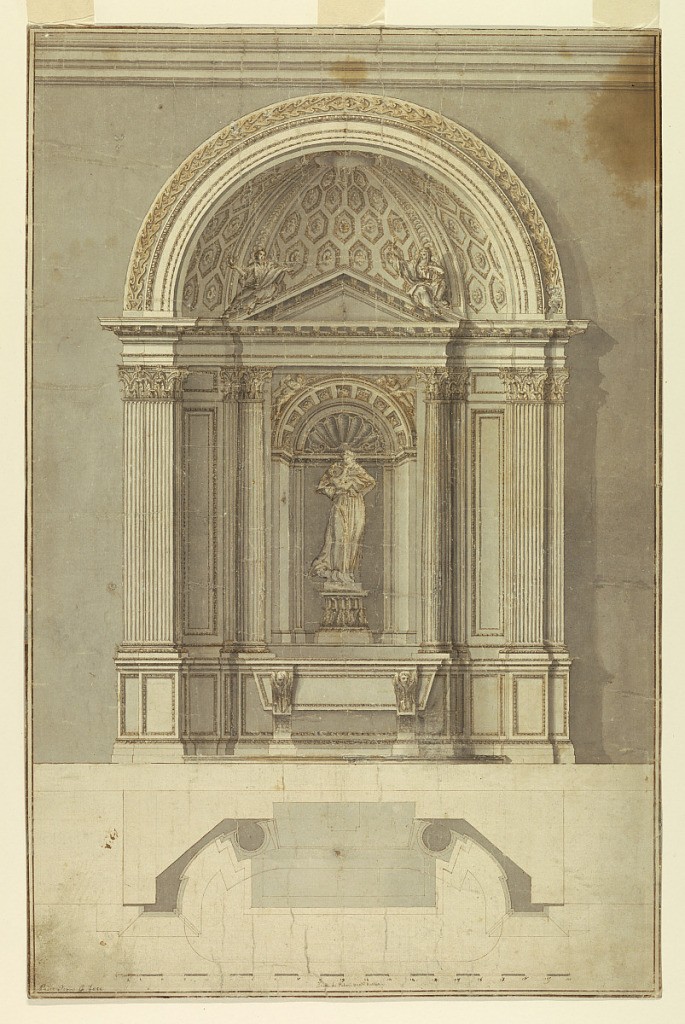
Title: Design for an altar for St. Anthony of Padua
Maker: Andrea Pozzo, Italian, 1642–1709
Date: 1685–1700
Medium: Pencil, pen and ink, brush, gray watercolor on paper
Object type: Drawing
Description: Above is the elevation with parts of the adjoining walls and of the entablature shown; below is the plan. Disposed in half of an ovoidal niche. The mensa has the shape of an angular sarcophagus which is supported by two legs with cherubim in front of their upper parts. The figure of the Saint with the Christ child stands upon a pedestal in an angular niche; flanked by two fluted and embedded columns. Two women sit upon the triangular pediment, the left one probably with a burning heart, the right one carrying a twig. The conch is coffered. Below is the scale: "Scala di Palmi venti Romani." Framing line and stripe. Written in ink in lower left corner: "Padre Pozzo lo fece."